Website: bh-photo
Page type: cross-sells
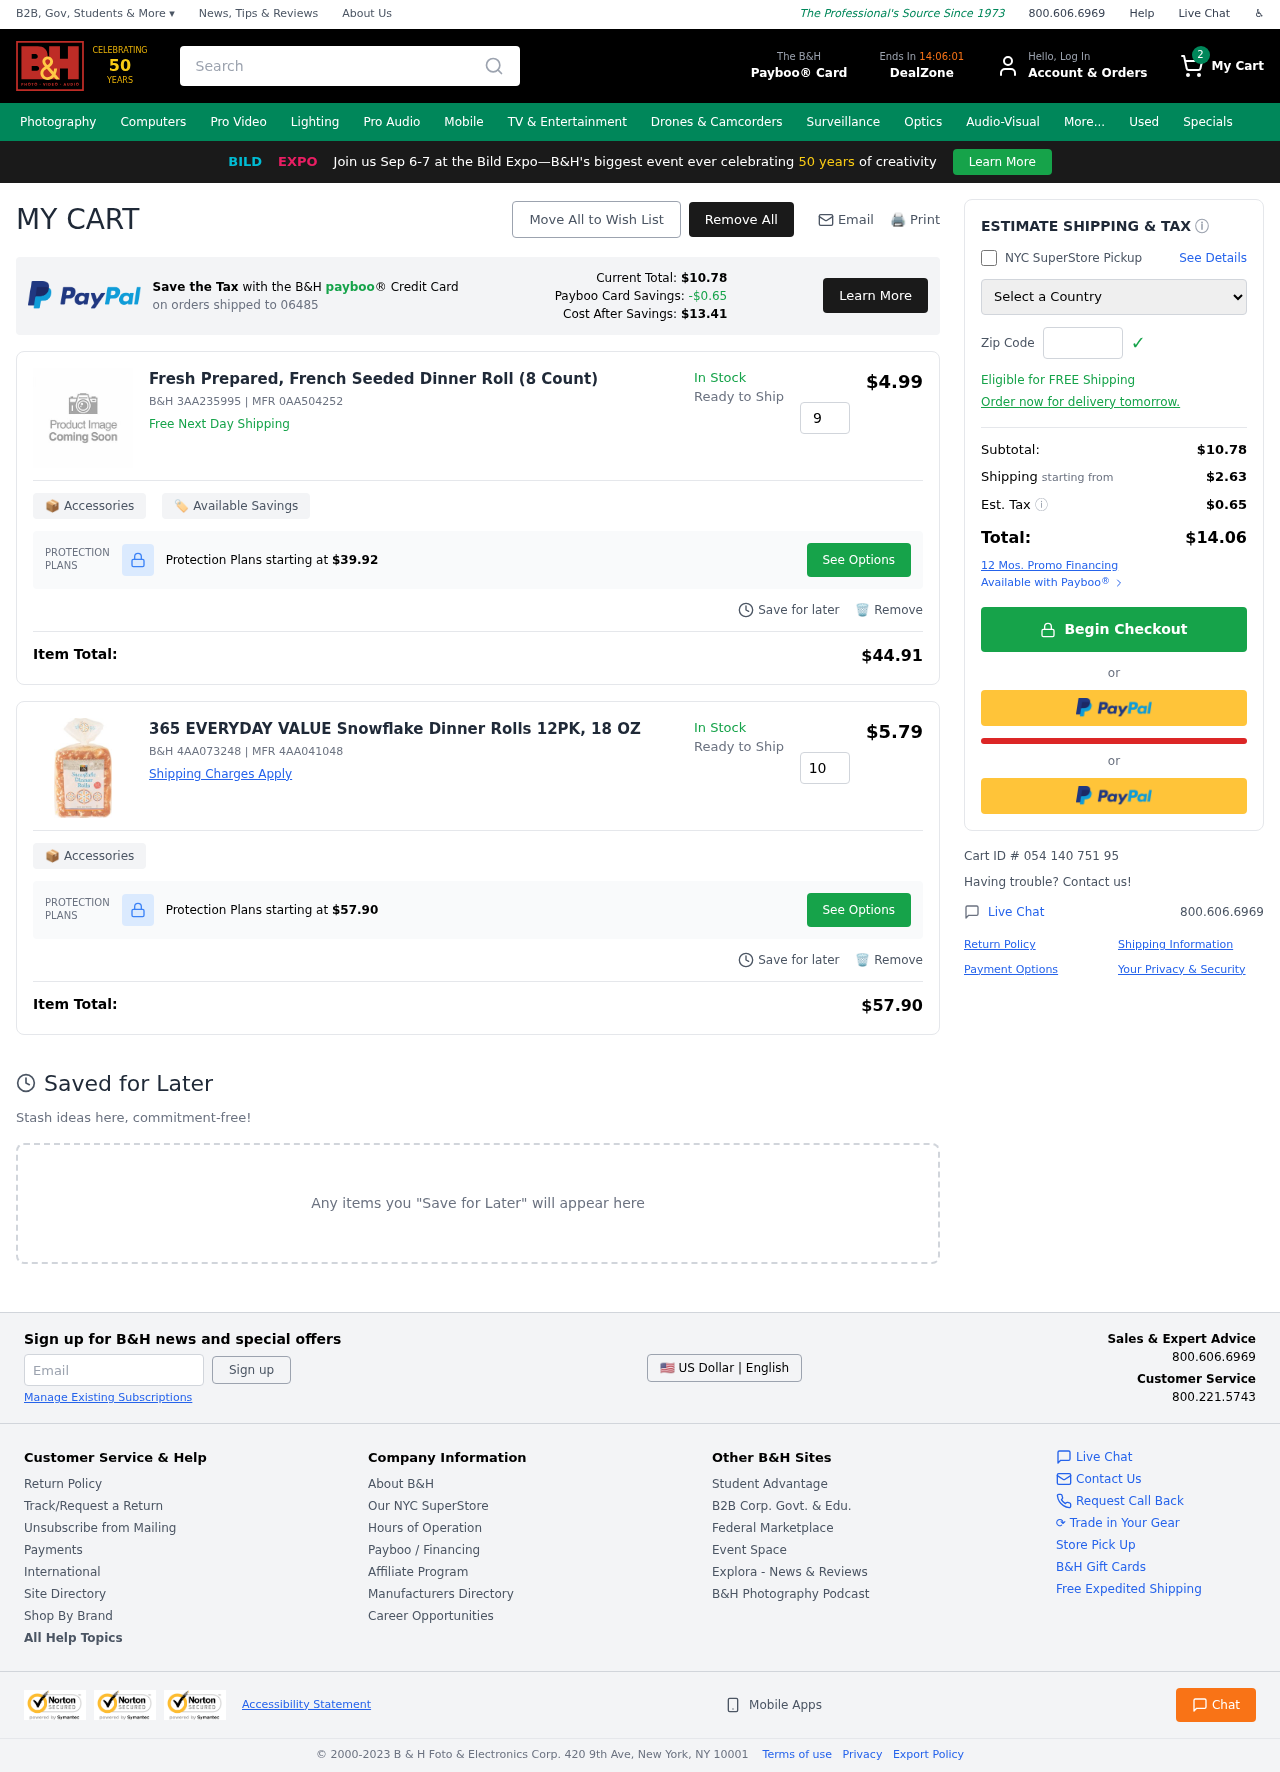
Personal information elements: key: PII_COUNTRY
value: United States
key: PII_POSTCODE
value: on orders shipped to 06485
Product elements: key: PRODUCT1_NAME
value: Fresh Prepared, French Seeded Dinner Roll (8 Count)
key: PRODUCT1_PRICE
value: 4.99
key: PRODUCT1_QUANTITY
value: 9
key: PRODUCT2_NAME
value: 365 EVERYDAY VALUE Snowflake Dinner Rolls 12PK, 18 OZ
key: PRODUCT2_PRICE
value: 5.79
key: PRODUCT2_QUANTITY
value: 10
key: PRODUCT1_SKU
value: B&H 3AA235995
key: PRODUCT1_MFR
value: MFR 0AA504252
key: PRODUCT1_PROTECTION_PRICE
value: $39.92
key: PRODUCT1_ITEM_TOTAL
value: $44.91
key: PRODUCT2_SKU
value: B&H 4AA073248
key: PRODUCT2_MFR
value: MFR 4AA041048
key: PRODUCT2_PROTECTION_PRICE
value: $57.90
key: PRODUCT2_ITEM_TOTAL
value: $57.90
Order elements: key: ORDER_NUM_ITEMS
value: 2
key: PAYBOO_CURRENT_TOTAL
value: $10.78
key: ORDER_SUBTOTAL
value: $10.78
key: ORDER_SHIPPING_COST
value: $2.63
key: ORDER_TAX
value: $0.65
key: ORDER_TOTAL
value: $14.06
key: ORDER_ID
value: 054 140 751 95
Search elements: key: HEADER_SEARCH
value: Search
Other elements: key: PAYBOO_SAVINGS
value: -$0.65
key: PAYBOO_COST_AFTER_SAVINGS
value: $13.41